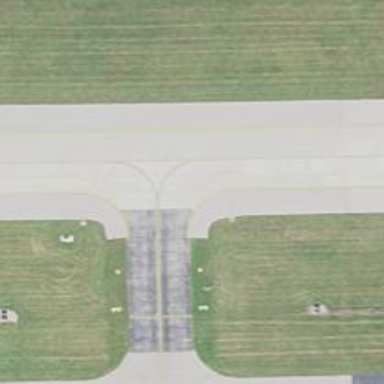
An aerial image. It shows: View of taxiway at the airport.